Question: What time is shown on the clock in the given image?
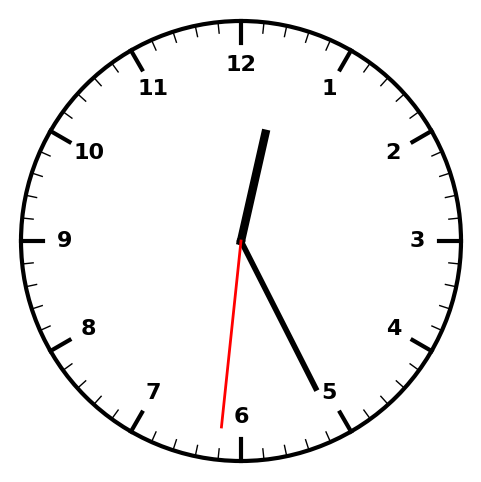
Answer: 12:25:31